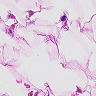
Metastatic tissue present: no